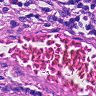
Metastatic tissue present: no